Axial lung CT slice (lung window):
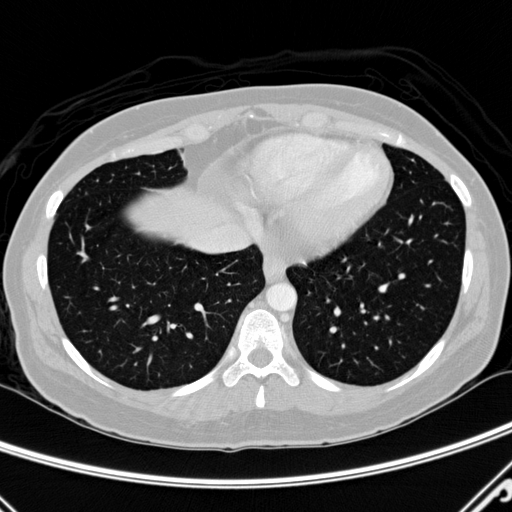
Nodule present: no